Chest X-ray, AP view. Patient: 25 years old, sex F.
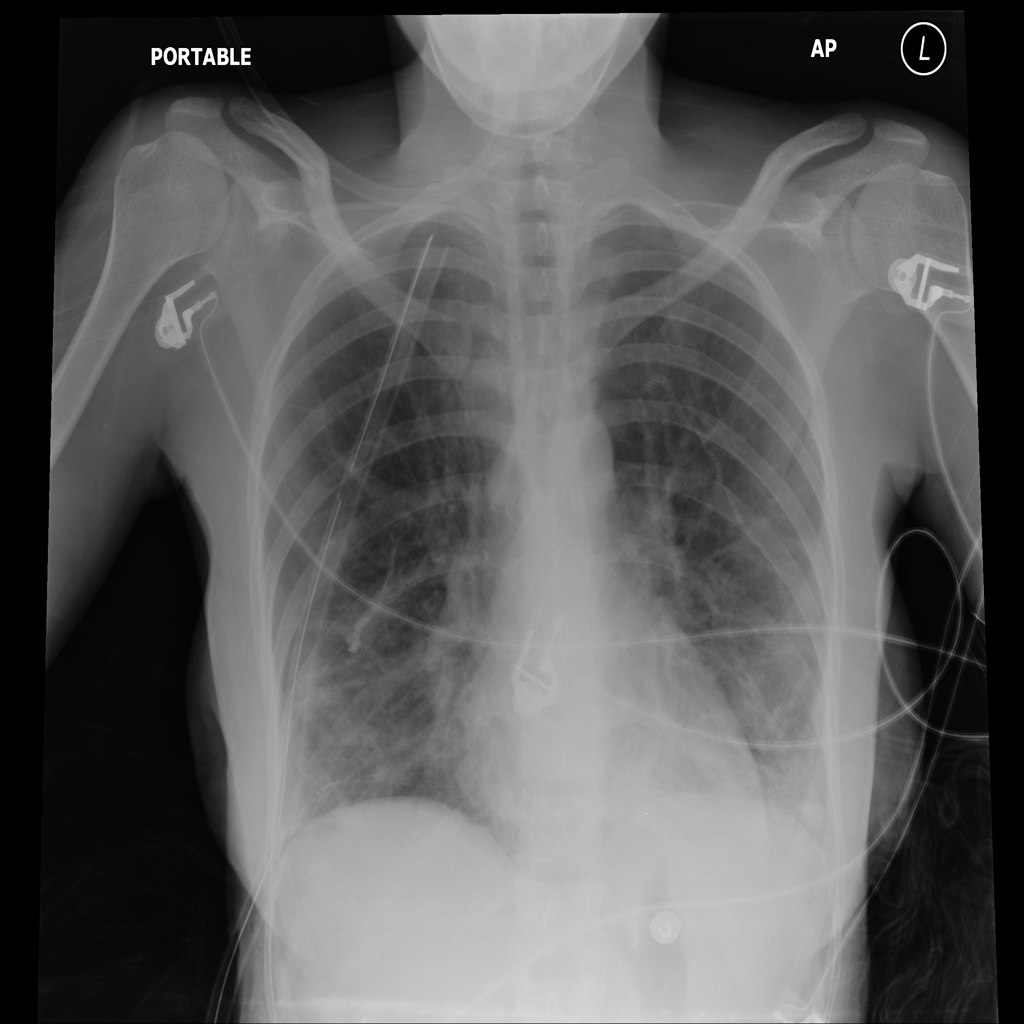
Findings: No Finding